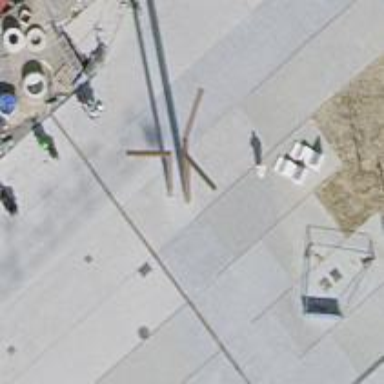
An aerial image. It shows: Pole serving as support.